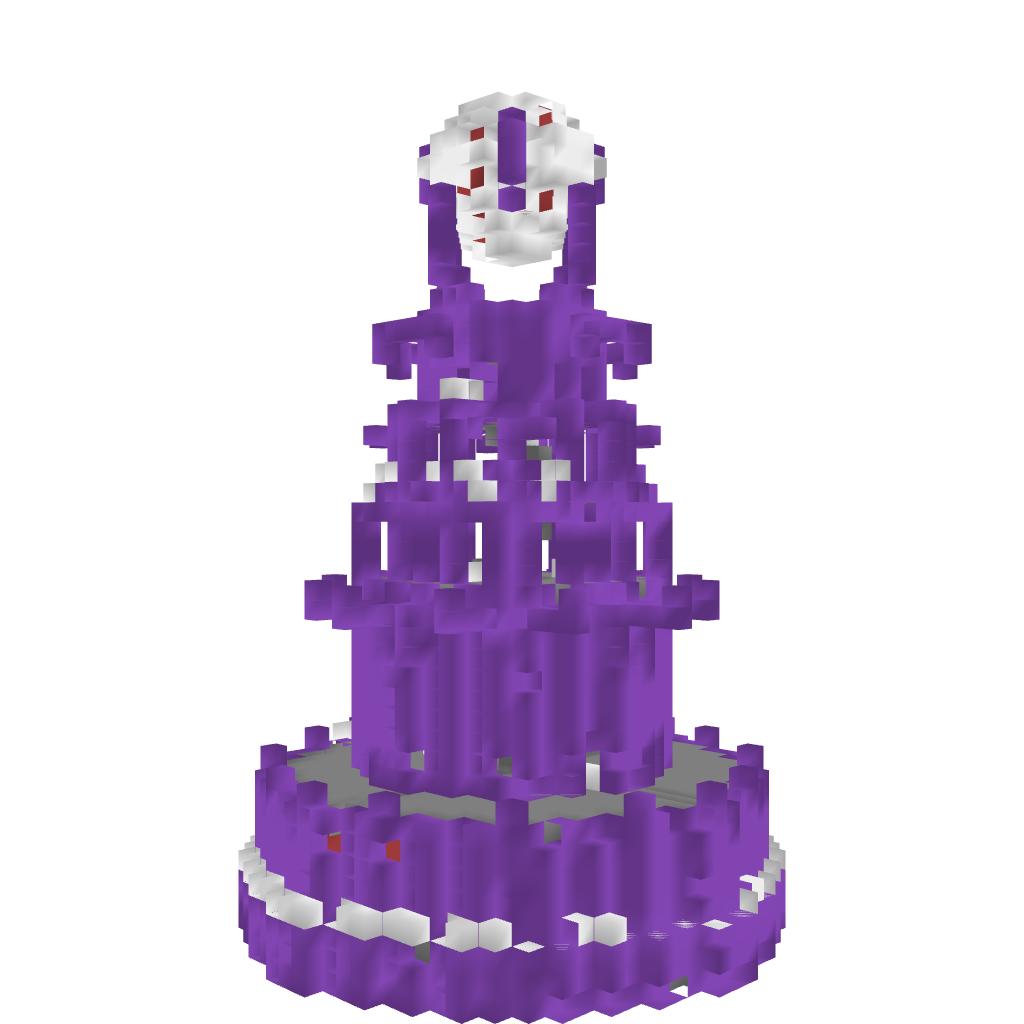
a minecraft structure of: Sauron's Tower high quality purple tower with a lot of glass